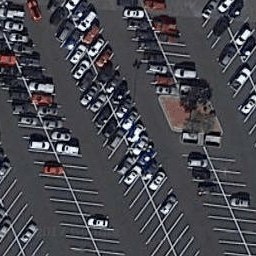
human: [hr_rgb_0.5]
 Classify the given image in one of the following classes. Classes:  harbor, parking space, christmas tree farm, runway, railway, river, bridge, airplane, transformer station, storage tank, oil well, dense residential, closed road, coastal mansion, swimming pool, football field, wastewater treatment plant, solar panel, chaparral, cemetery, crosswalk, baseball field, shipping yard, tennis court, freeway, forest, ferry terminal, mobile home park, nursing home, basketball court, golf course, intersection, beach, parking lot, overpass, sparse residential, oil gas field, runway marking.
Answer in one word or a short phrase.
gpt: parking lot